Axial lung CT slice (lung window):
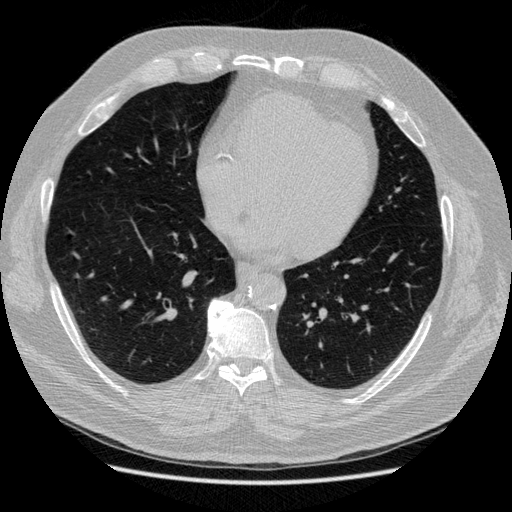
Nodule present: no